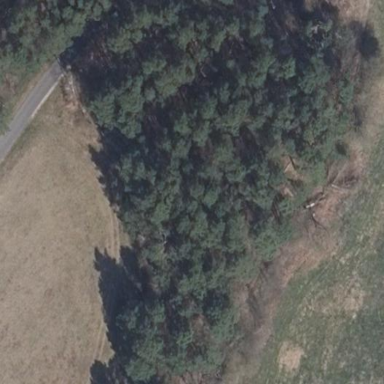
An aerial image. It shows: Mixed wood forest area.